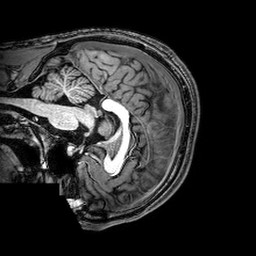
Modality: T1w
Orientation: sagittal
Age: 22
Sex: male
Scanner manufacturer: philips
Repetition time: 0.008233 s
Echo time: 0.00377 s